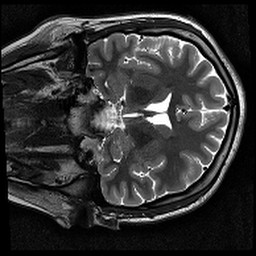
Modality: T2w
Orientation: coronal